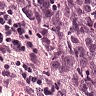
Metastatic tissue present: yes